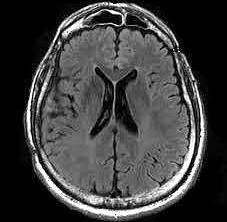
Label: notumor